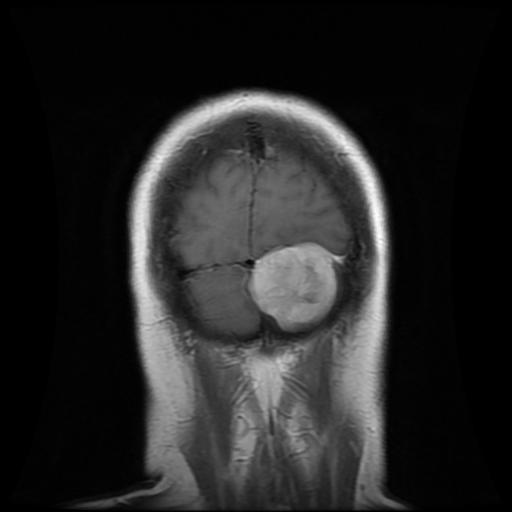
Label: meningioma